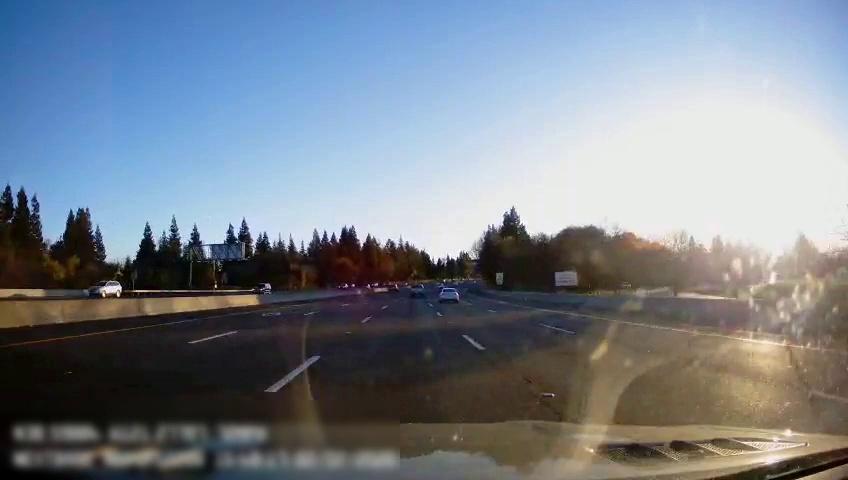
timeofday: Day
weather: Sunny
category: Drivable Space
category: Vehicles | SUV
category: Vehicles | Car
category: Vehicles | Truck
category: Vehicles | SUV
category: Vehicles | SUV
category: Vehicles | SUV
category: Vehicles | Car
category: Lanes | Alternate Lane
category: Lanes | Alternate Lane
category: Lanes | Current Lane
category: Lanes | Current Lane
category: Lanes | Alternate Lane
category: Lanes | Alternate Lane
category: Traffic | Signs
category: Traffic | Signs